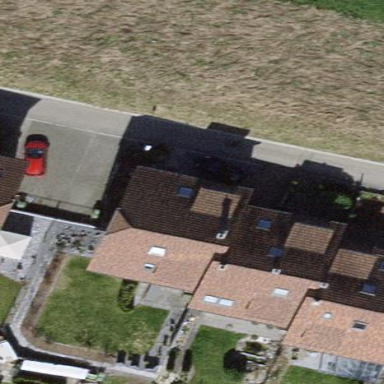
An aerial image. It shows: Detached building with half-hipped roof shape.